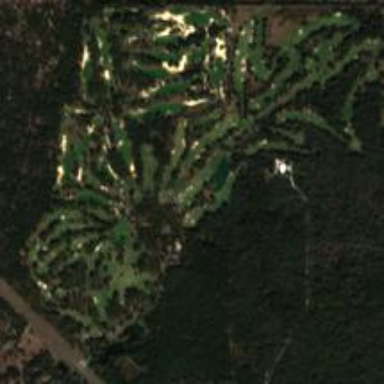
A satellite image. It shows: Golf course surrounded by greenery.